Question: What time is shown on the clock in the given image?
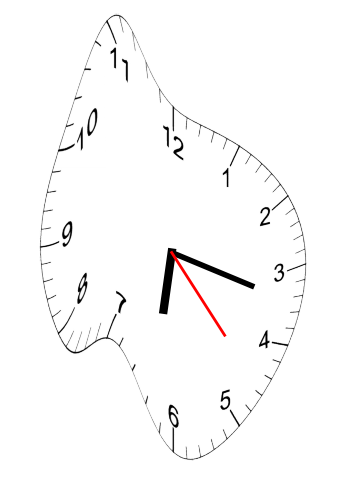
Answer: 06:17:23